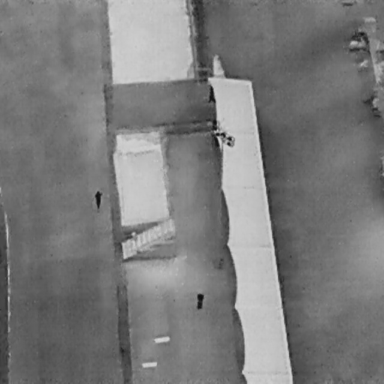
There are two People in the infrared image.